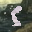
Label: 5